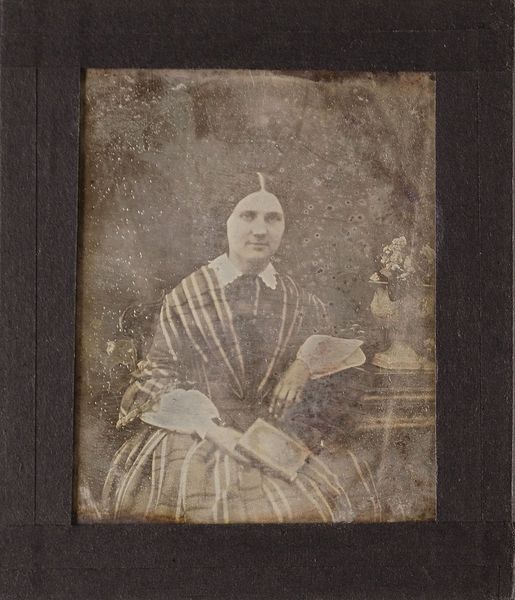
Titel: Unbekannte Frau
Künstler: Wilhelm Breuning
Standort: Hamburg
Institution: Museum für Kunst und Gewerbe Hamburg
Schlagwörter: frau, portrait, figur, person, foto, fotografie, photographie, photo, lichtbild, daguerreotypie, historische, bildwerke, angewandte und bildende kunst, hessische systematik, porträt, persönlichkeit, porträtfotografie, porträtphotographie, hüftbild